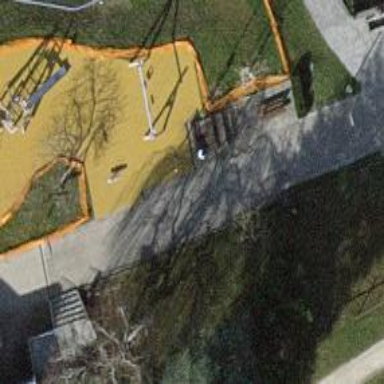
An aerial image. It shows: Picnic table located in leisure land area.